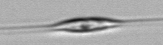
Label: Cylindrotheca